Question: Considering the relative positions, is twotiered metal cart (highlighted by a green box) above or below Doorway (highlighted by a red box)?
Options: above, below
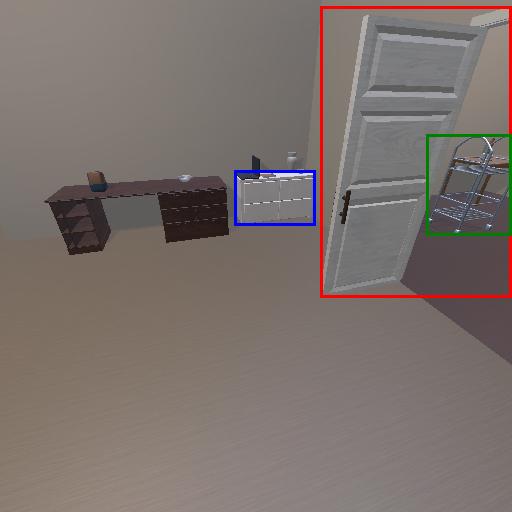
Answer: above